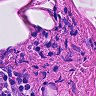
Metastatic tissue present: no